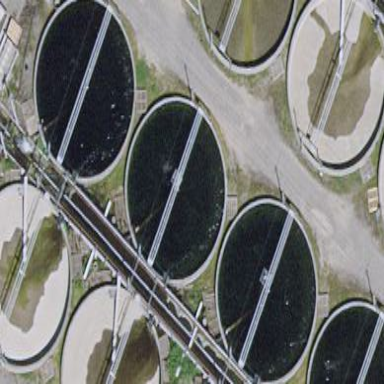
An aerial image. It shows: Image of wastewater.